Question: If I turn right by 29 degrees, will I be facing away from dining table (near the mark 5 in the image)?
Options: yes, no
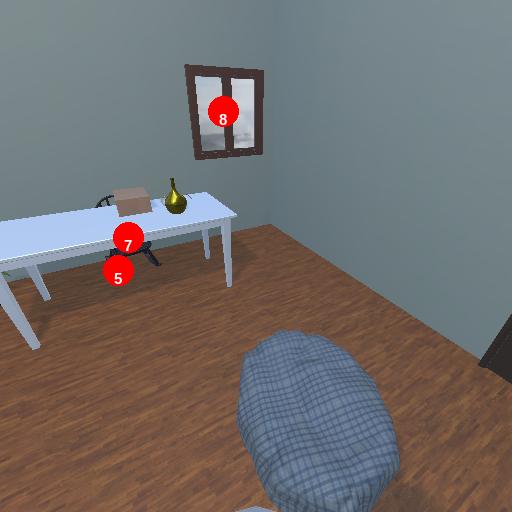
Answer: yes